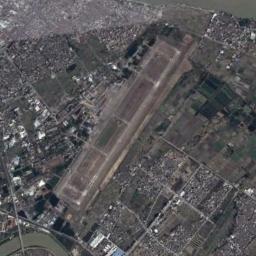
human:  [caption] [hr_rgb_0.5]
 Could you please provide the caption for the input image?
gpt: A complex airport in a cluster of urban residents .

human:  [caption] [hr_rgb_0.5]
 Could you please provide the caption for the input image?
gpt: An airport with some parallel runways in the vacant lot and dense residential areas around the airport .

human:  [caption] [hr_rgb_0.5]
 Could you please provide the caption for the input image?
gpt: An airport is surrounded by many buildings and fields .

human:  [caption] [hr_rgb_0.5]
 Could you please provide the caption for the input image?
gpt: The airport was built in the middle of lush vegetation .

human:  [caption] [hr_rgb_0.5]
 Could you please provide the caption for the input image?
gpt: The airport has many roads of different lengths .